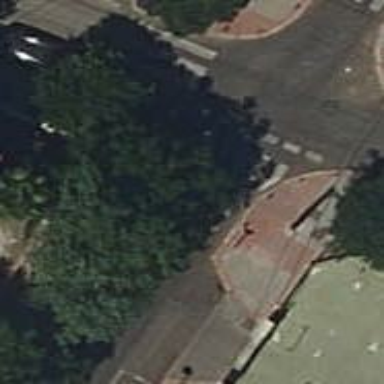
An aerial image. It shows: Marked road crossing.